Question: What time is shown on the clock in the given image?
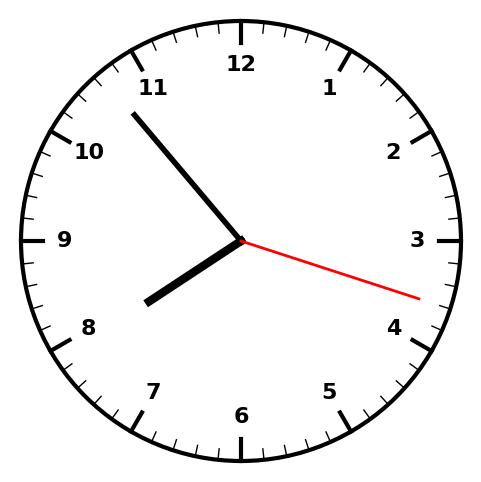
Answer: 07:53:18